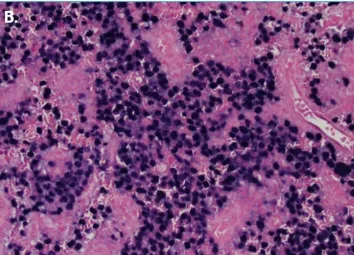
Immunohistochemistry of surgical pathology samples. (B) EBER-ISH showing positivity for EBV RNA in the majority of tumor cells.
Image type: pathology (immunostaining)